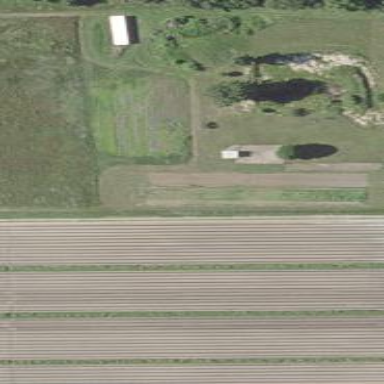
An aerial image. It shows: Farmyard area.